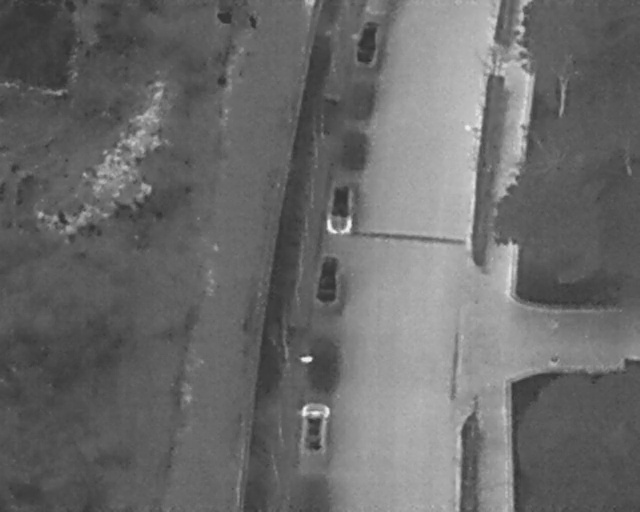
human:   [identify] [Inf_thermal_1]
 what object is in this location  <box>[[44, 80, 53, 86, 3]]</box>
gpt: <ref>1 medium car at the bottom</ref>